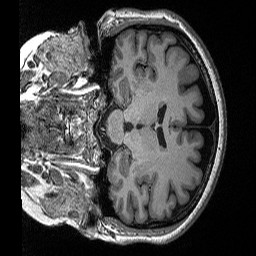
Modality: T1w
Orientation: coronal
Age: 46
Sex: female
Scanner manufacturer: siemens
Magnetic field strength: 3 T
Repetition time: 2.3 s
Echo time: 0.00298 s